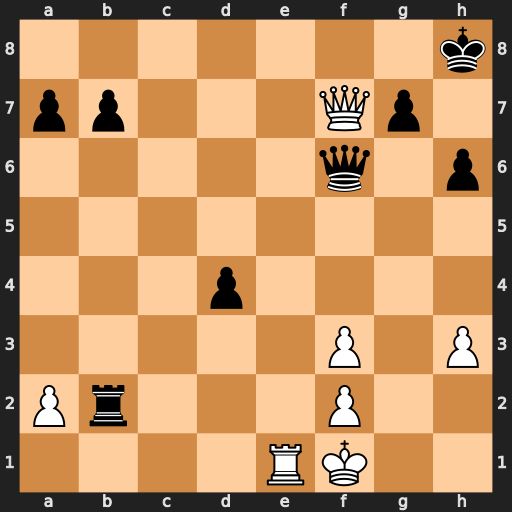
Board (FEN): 7k/pp3Qp1/5q1p/8/3p4/5P1P/Pr3P2/4RK2
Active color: w
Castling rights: -
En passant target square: -
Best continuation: Re8+ Kh7 Qg8+ Kg6 Re6 Qxe6 Qxe6+